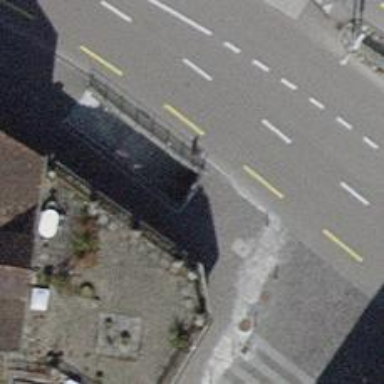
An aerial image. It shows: Paved steps.